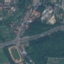
Land use / land cover: Highway